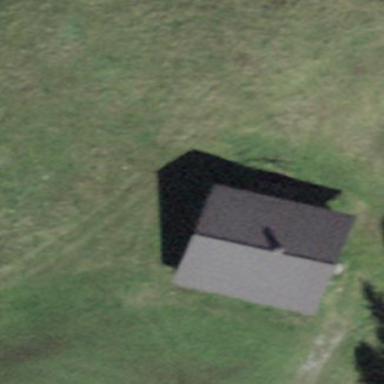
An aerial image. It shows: Cabin.